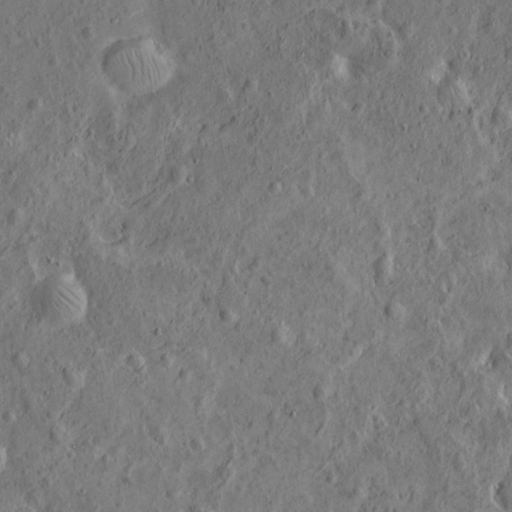
Classes present: Background, Cone